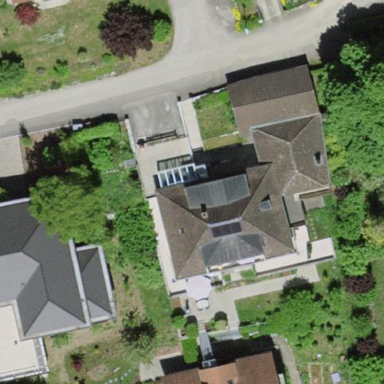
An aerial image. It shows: Simple and straightforward house.